Question: I am trying to import a .dat file into a pandas dataframe for analysis.
A row in the .dat file contains 2 observations (year, population, and crime) and looks like this:
'''
1960 179323175 <PHONE> 1961 182992000 <PHONE>
'''
<URL>? Thank you.
'''
#importing .dat files into pandas
with open('Data_Exercises/CHAPTER4/DATA for Exercises 4.1 and 4.4.dat','r') as f:
#next(f) # this is what you would write to skip the first row.skip first row
df = pd.DataFrame((l.rstrip().split() for l in f))
print(df)
'''

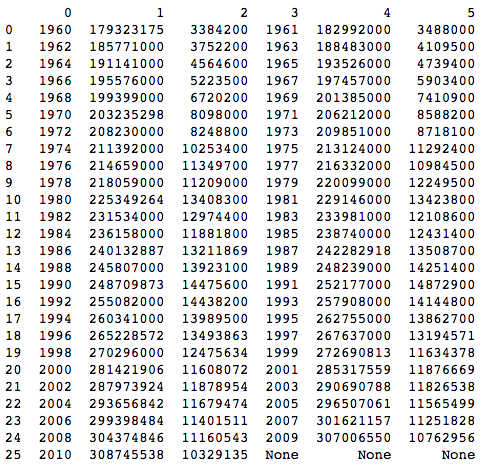
Answer: '''
pd.concat([df.iloc[:, :3], df.iloc[:, 3:]], axis=0, ignore_index=True)
'''